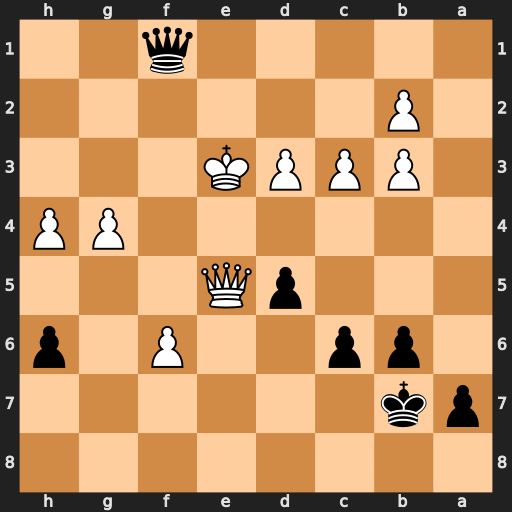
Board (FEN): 8/pk6/1pp2P1p/3pQ3/6PP/1PPPK3/1P6/5q2
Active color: b
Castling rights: -
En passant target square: -
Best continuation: Qe1+ Kf3 Qxe5